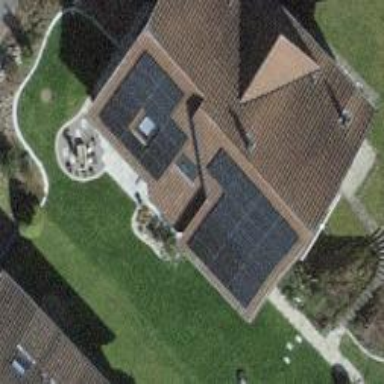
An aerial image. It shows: Solar power generator.